Interaction volume radius: 10 \u00c5
Interaction volume height: 10 \u00c5
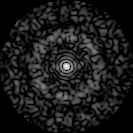
Disorder parameter: 0.8289